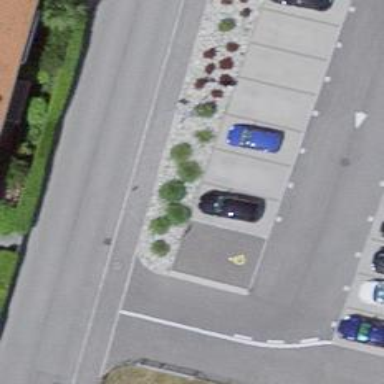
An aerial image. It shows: Charging station.